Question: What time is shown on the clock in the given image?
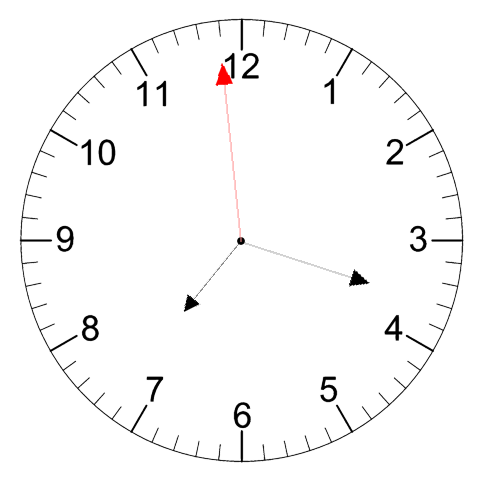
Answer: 07:17:59